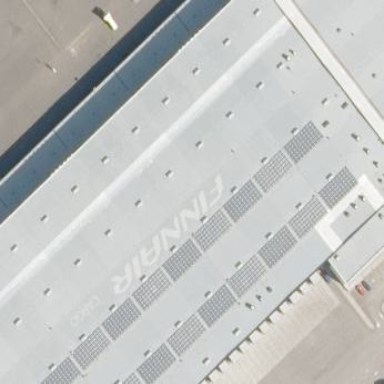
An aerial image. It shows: Warehouse.